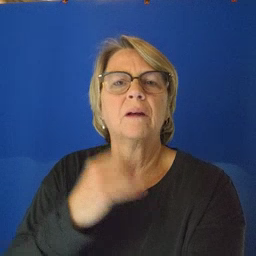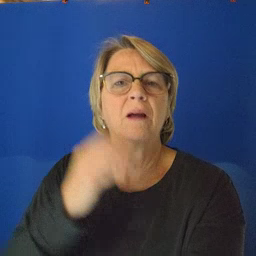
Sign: if